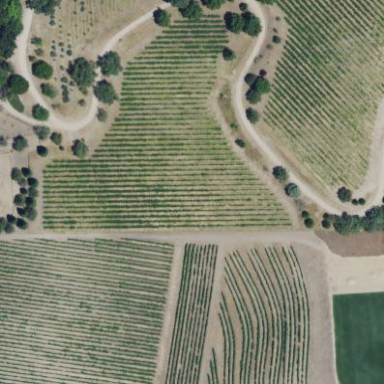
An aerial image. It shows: Vineyard.